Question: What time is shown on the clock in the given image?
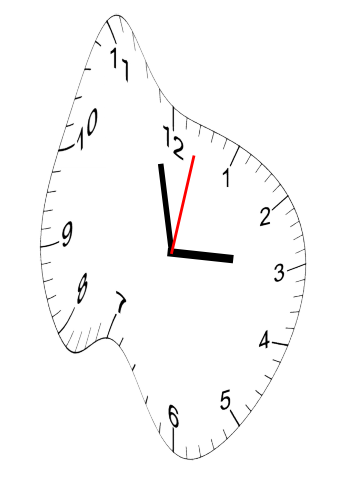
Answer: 02:58:02